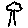
Label: tree